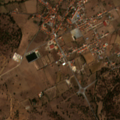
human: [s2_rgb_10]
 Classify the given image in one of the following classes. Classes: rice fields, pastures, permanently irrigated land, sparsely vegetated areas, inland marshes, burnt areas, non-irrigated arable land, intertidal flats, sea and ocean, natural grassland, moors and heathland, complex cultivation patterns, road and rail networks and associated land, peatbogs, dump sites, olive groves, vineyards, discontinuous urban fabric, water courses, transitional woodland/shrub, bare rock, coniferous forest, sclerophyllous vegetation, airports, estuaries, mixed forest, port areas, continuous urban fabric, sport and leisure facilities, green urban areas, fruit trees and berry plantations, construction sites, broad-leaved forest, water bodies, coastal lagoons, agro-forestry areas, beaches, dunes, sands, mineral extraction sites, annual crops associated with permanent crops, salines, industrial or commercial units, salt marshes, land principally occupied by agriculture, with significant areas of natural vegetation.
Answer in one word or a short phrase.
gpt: discontinuous urban fabric, olive groves, complex cultivation patterns, agro-forestry areas